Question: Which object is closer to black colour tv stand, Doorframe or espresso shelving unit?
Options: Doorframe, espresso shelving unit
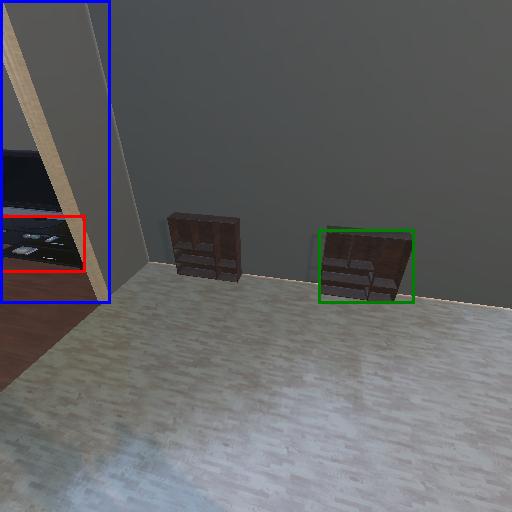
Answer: Doorframe